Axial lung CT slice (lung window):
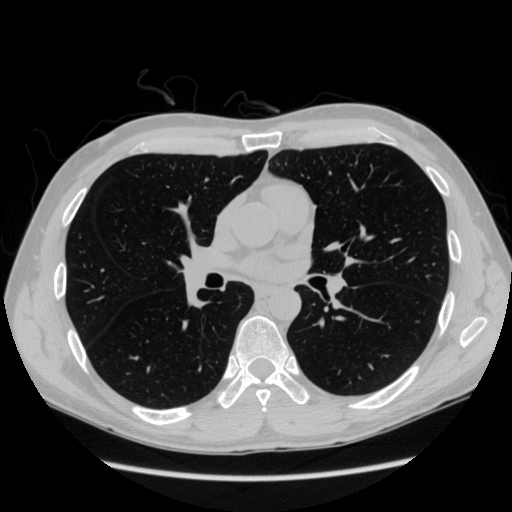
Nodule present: no